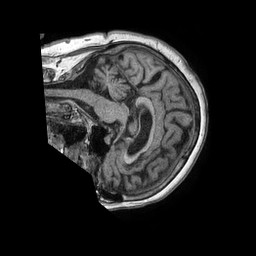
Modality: T1w
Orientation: sagittal
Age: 74
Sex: female
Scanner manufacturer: philips
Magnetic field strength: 1.5 T
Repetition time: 0.007575 s
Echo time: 0.003455 s